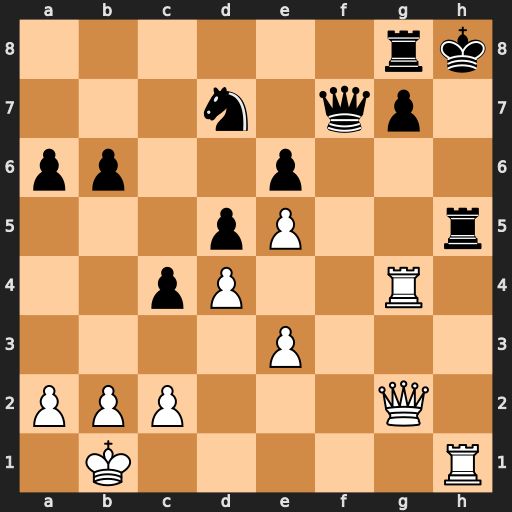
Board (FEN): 6rk/3n1qp1/pp2p3/3pP2r/2pP2R1/4P3/PPP3Q1/1K5R
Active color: w
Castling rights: -
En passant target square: -
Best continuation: Rf4 Qe8 Rxh5+